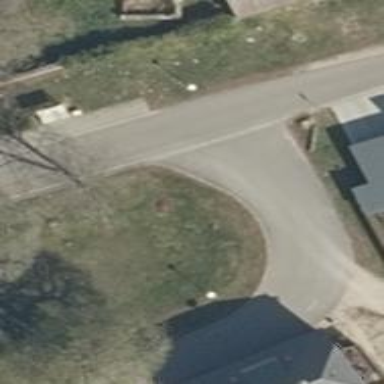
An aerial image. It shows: Asphalt road in residential area.